Question: I have 2 questions: First, i have this data-frame:
'''
data = {'Name':['A', 'B', 'C', 'A','D','E','A','C','A','A','A'], 'Family':['B1','B','B','B3','B','B','B','B1','B','B3','B'],
'Region':['North', 'South', 'East', 'West','South', 'East', 'West','North','East', 'West','South'],
'Cod':['1','2','2','1','5','1','1','1','2','1','3'], 'Customer number':['A111','A223','A555','A333','A333','A444','A222','A111','A222','A333','A221']
,'Sales':[100,134,53,34,244,789,213,431,0,55,23]}
'''
and i would like to have a column which returns a percentage of sales in a groupby of the other columns, like in the image below:

Second point is, if the percentage is 0% (like in the first row) i would like to use the same result based on a criterion, for example(if A222 is 0% use the result of A221).
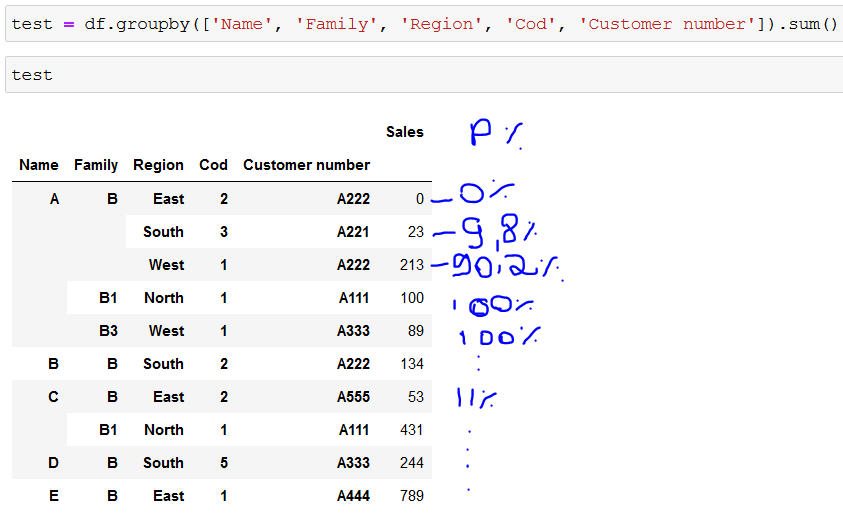
Answer: Well answer for question one could be:
'''
#step 1 Import pandas
import pandas as pd
df=pd.DataFrame(data)
# step 2 printing the dataframe
df
# step 3 Calculating the pecentage:
df['percentage of sales'] = (df['Sales'] / df['Sales'].sum())*100
# step 4 :joining this table percentage to the main dataframe
pd.concat([df, df[['percentage of sales ']]], axis=1, sort=False)
'''
Answer for question 2: its depends, what is the condition you want to do.
assumming the logic :
<URL>
that is one way ,
but the easy way to answer question 1 and 2 is to convert dataframe into a numpy array
then do the operation , and then bring it back to dataframe.
1
check this answers:
<URL>
'''
#Converting the percentage column to numpy array
npprices=df['percentage'].to_numpy()
npprices
#loop through the rows and fill the row next row with value from previous row, ASSUMING previous row is not zero.
for i in range(len(npprices)):
if npprices[i]==0:
npprices[i]=npprices[i-1]
#converting in to dataframe back
percentage1=pd.DataFrame({'percentage2':npprices})
# the joing this percentage row to to dataframe
df2i=pd.concat([df, percentage1[['percentage2']]], axis=1, sort=False)
'''
<URL>
NOTE I added it twice, by mistake. But of course, there could be other easier approach, I hope this helps
Some answers: I used:
<URL>